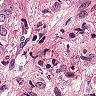
Metastatic tissue present: yes